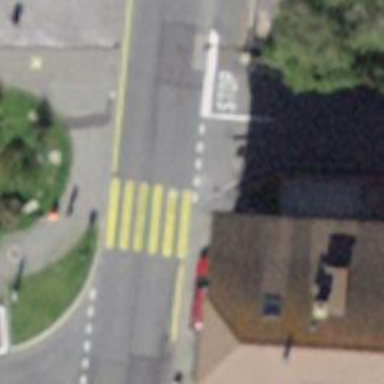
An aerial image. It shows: Marked road crossing.